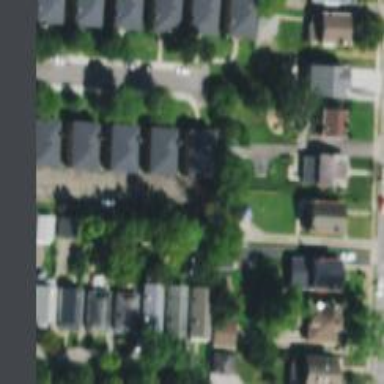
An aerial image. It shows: Alleyway designated as service road.